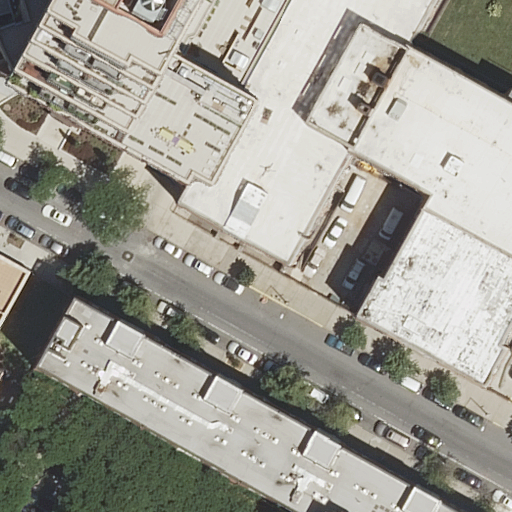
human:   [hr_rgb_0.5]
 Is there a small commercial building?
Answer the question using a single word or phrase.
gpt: no

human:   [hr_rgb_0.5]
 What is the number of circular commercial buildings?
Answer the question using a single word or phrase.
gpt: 0

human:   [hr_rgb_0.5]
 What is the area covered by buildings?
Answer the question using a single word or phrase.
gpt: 4686m2

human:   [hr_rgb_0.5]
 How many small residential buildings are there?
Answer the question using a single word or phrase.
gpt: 0

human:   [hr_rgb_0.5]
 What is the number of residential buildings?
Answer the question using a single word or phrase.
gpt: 5

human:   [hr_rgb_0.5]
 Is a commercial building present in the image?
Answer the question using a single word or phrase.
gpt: no

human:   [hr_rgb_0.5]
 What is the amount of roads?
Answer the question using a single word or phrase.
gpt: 1

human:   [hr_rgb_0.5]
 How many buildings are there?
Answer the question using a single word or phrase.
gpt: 5

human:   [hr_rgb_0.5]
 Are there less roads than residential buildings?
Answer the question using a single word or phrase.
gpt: yes

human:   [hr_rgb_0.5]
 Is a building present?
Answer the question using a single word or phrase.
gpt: yes

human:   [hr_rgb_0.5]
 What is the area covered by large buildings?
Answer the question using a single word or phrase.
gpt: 4686m2

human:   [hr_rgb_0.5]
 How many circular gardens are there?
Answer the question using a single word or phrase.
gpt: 0

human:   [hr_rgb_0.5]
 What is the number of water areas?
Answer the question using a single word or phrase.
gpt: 0

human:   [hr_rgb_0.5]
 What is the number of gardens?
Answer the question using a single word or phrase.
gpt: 1

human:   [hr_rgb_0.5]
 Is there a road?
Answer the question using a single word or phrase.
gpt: yes

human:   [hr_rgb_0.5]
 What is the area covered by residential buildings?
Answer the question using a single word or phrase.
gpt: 4686m2

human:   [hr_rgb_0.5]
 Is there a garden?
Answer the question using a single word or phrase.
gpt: yes

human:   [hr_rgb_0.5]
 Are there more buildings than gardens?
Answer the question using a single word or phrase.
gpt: yes

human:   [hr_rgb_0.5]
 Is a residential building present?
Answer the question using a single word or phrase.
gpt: yes

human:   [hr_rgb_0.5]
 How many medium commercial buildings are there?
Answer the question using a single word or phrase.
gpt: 0

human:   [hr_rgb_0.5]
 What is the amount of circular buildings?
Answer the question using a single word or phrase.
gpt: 0

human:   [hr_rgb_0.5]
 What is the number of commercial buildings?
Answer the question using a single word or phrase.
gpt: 0

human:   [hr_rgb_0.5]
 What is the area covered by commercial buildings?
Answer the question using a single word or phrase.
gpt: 0m2

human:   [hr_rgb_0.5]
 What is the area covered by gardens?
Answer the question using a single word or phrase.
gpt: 2303m2

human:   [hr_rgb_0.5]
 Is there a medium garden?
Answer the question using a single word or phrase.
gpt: no

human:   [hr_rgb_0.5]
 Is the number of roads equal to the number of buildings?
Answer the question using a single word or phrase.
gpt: no

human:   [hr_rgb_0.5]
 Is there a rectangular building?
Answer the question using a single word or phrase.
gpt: yes

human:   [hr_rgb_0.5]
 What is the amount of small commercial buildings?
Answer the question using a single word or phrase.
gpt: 0

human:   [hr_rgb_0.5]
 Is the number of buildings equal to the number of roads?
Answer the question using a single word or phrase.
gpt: no

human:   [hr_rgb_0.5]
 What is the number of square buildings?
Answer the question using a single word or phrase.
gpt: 0

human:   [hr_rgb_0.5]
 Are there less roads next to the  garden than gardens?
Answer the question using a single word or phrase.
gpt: no

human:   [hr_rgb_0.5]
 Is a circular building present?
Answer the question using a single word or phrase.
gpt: no

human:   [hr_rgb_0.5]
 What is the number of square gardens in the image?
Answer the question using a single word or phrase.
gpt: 0

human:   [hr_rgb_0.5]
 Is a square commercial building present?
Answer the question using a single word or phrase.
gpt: no

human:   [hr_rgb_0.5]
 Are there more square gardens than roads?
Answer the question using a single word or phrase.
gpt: no

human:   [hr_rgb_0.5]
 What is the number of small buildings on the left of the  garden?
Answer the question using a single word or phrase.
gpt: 0

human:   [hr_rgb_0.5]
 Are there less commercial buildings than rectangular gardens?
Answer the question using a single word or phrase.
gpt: no

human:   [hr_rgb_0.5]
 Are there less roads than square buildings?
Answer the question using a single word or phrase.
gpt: no

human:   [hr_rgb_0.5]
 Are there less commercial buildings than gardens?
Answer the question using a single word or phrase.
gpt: yes

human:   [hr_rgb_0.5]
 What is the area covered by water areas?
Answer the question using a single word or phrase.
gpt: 0m2

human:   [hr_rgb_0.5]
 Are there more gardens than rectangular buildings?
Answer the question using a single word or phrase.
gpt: no

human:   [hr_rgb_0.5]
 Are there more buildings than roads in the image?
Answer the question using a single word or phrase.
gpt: yes

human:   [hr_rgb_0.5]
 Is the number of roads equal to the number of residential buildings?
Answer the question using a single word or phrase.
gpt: no

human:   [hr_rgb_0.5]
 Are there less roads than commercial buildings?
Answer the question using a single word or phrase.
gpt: no

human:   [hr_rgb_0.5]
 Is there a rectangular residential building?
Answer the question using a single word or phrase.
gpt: yes

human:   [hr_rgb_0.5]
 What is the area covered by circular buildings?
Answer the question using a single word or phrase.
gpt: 0m2

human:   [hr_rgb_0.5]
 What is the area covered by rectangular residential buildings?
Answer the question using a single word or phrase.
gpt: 553m2

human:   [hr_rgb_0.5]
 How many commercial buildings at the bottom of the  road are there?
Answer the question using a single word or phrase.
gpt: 0

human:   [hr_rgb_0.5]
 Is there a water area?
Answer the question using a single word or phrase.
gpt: no

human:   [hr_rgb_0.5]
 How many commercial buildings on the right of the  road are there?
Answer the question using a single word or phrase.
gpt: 0

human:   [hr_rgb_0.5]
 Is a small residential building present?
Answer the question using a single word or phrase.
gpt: no

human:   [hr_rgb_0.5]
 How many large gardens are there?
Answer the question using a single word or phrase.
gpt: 1

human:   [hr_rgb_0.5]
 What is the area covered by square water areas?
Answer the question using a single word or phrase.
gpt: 0m2

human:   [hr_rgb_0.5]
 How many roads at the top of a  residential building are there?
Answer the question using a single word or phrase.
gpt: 1

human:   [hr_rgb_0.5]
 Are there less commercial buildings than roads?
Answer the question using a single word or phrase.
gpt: yes

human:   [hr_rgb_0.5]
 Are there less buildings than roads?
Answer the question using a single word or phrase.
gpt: no

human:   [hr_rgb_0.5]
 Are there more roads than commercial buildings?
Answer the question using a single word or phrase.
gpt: yes

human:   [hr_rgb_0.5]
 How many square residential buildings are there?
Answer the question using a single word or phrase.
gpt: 0

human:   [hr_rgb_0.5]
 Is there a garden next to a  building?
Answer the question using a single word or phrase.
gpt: yes

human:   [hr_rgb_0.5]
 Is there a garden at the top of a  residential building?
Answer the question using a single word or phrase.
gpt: no

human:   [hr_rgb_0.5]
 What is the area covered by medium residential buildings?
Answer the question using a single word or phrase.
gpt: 0m2

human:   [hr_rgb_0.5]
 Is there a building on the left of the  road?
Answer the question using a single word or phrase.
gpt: yes

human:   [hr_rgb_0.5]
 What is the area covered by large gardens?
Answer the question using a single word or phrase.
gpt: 2303m2

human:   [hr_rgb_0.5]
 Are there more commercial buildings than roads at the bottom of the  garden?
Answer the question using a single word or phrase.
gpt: no